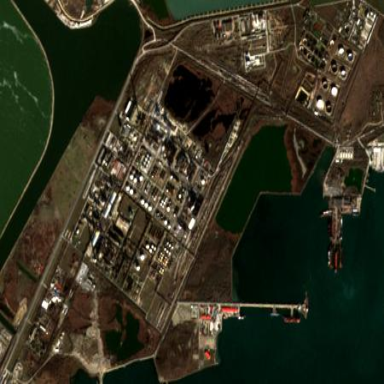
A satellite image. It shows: Industrial area used for oil-related activities.